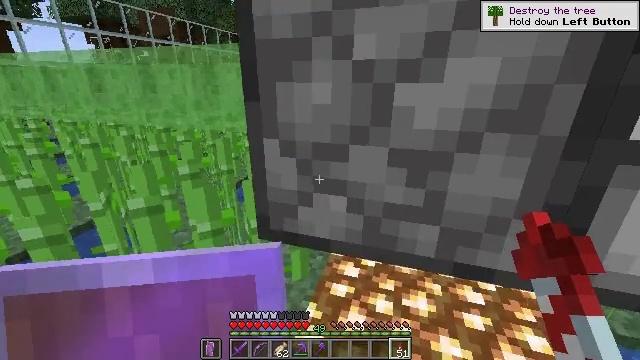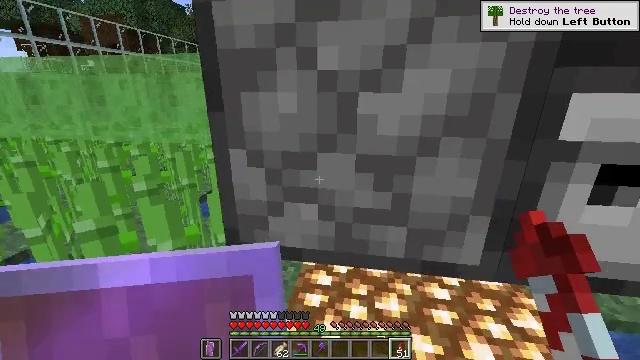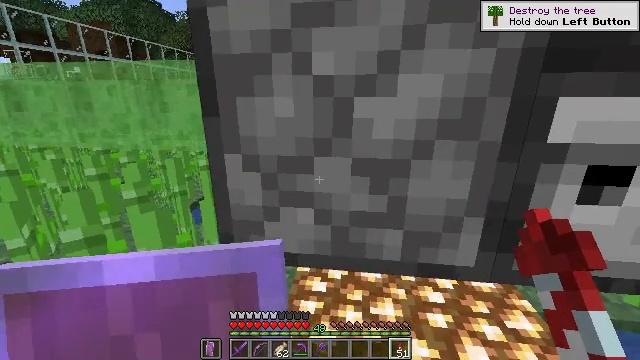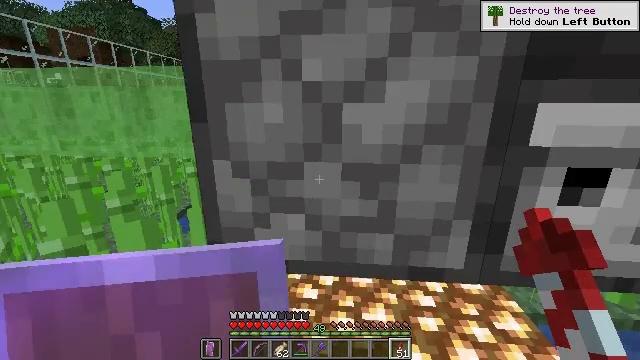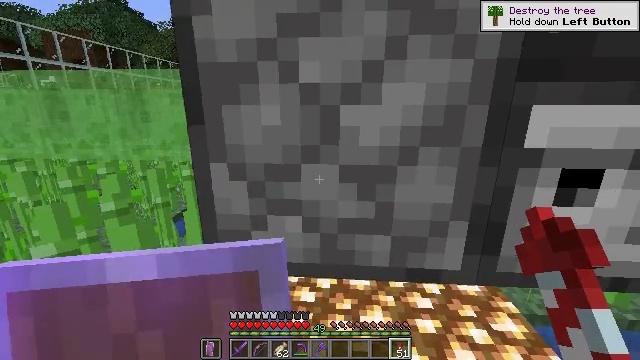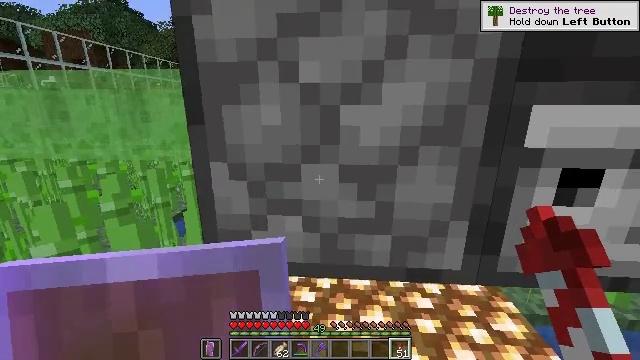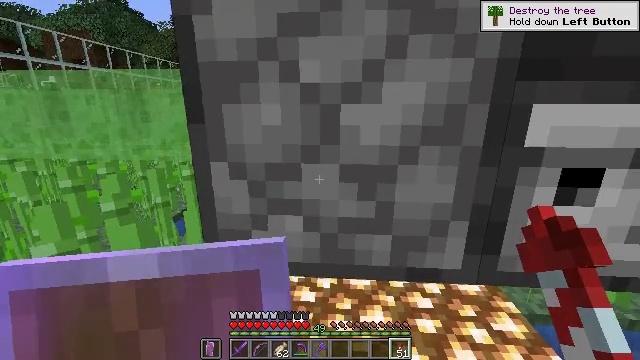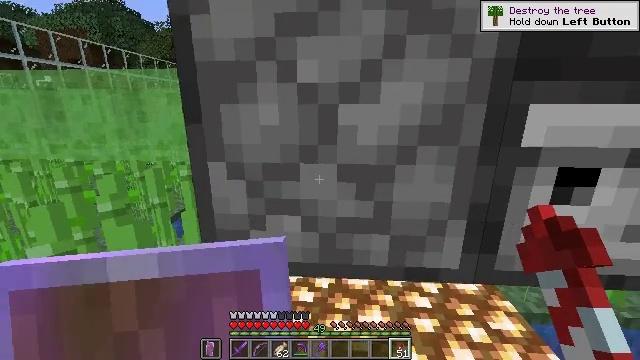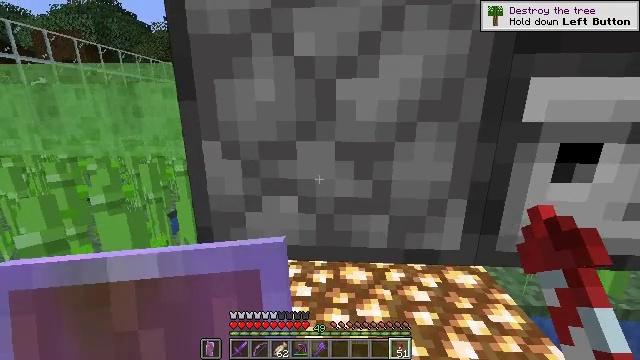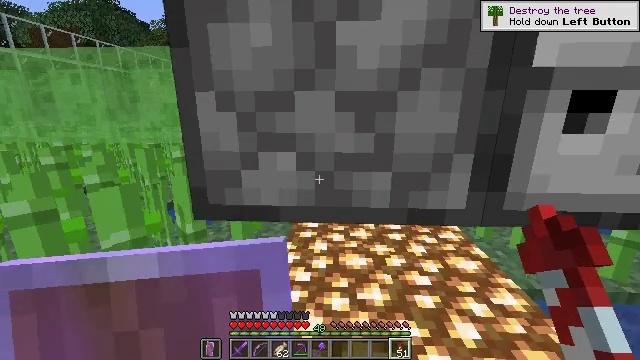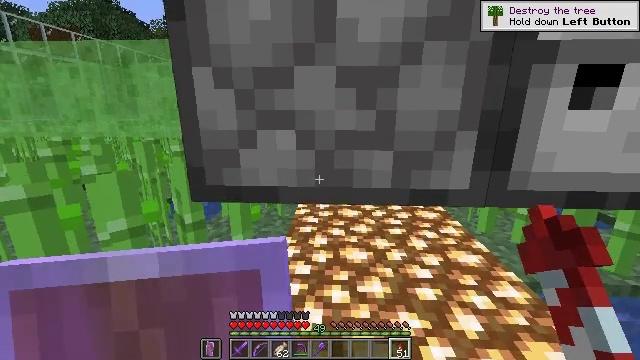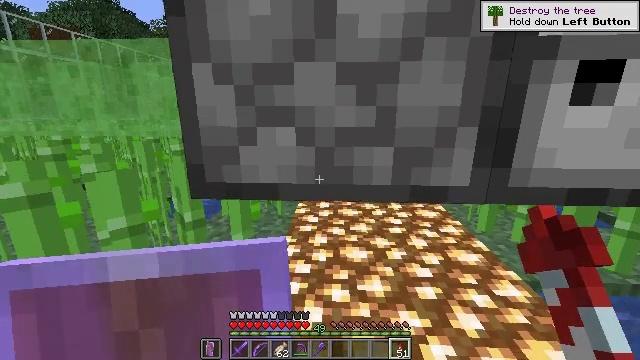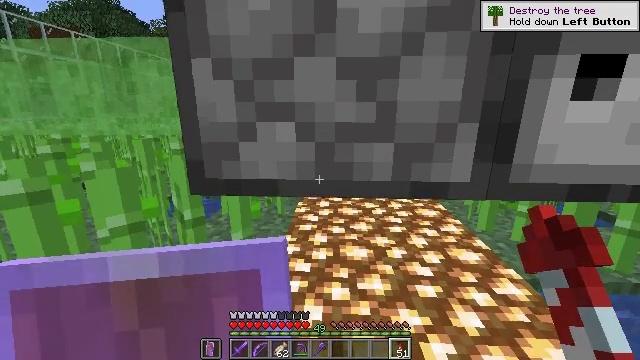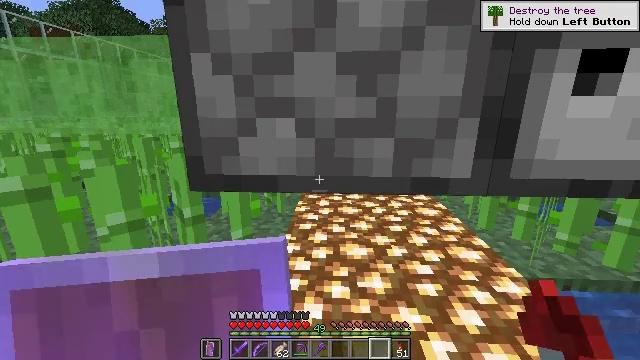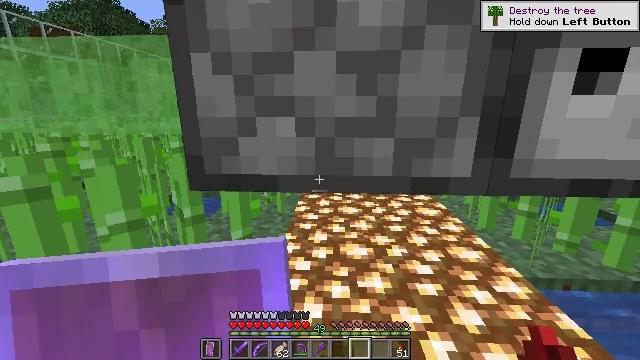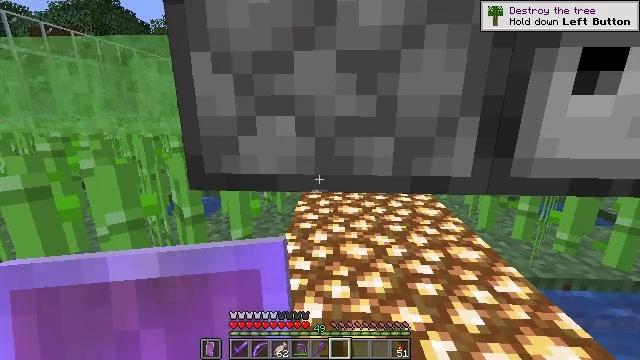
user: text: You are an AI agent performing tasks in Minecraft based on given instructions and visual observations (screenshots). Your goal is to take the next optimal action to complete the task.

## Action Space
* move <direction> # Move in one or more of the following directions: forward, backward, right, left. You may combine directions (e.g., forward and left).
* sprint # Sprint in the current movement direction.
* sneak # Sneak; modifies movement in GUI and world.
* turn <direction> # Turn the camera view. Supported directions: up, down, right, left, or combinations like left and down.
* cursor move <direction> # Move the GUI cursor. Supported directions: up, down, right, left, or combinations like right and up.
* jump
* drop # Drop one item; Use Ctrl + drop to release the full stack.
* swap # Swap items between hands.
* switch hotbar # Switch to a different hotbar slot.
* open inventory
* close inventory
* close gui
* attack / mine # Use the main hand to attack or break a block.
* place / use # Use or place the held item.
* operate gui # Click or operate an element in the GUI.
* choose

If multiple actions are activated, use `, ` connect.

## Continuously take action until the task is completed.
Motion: motion action
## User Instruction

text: Remove the sticky piston from its position.
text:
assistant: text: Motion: turn right and up
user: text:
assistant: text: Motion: turn right and up
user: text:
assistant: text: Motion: turn right and up
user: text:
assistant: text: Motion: no_op
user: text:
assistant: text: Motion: no_op
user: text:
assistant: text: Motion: no_op
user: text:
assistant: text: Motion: sneak
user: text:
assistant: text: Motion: sneak
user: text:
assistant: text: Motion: sneak
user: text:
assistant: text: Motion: sneak
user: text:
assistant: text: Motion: sneak
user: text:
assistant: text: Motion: sneak
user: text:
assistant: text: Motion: sneak
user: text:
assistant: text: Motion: sneak
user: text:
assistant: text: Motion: sneak
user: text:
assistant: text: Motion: sneak
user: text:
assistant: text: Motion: sneak
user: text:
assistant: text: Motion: sneak
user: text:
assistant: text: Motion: sneak
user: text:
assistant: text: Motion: sneak
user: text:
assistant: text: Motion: sneak
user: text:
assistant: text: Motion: sneak
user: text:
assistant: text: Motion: sneak
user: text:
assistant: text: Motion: sneak
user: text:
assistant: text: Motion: sneak
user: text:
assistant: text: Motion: sneak
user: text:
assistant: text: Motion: sneak, turn up
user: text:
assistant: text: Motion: sneak, turn up
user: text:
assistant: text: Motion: sneak, turn up
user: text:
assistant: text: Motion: move forward, sneak